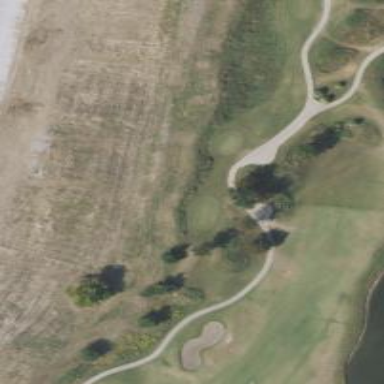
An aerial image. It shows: Path for both road and golf.